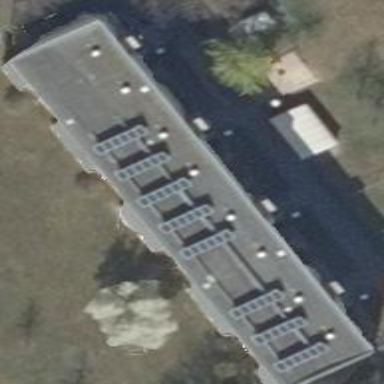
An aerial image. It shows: Grey flat-roofed apartments.